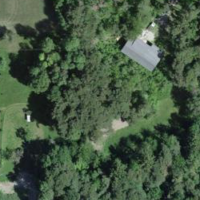
EUNIS habitat code: 44
Species observed at this site:
Carduus defloratus